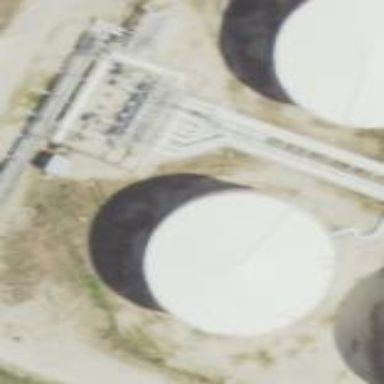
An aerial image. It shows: Storage tank created as man-made structure.